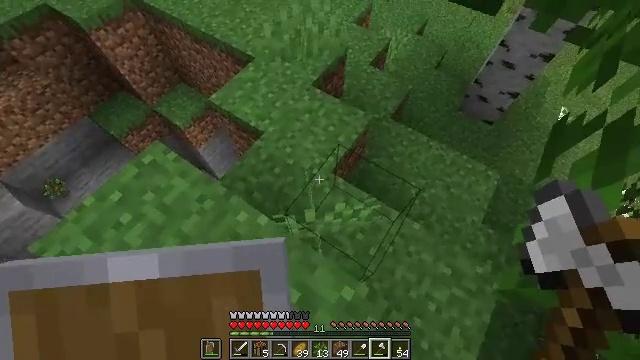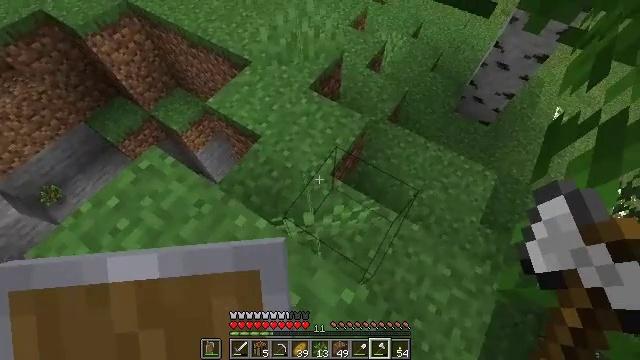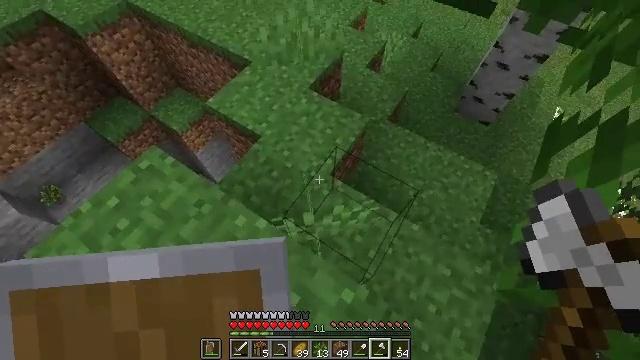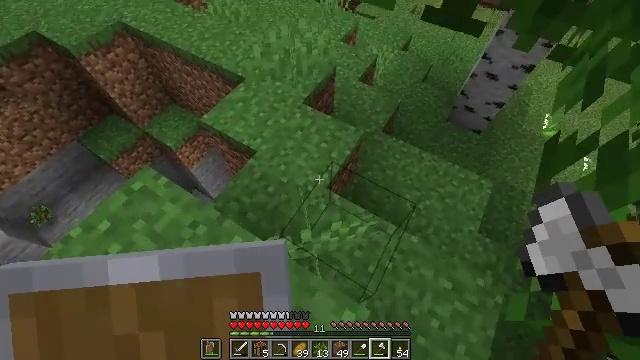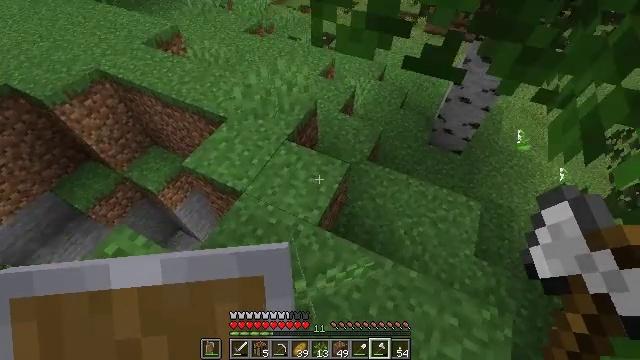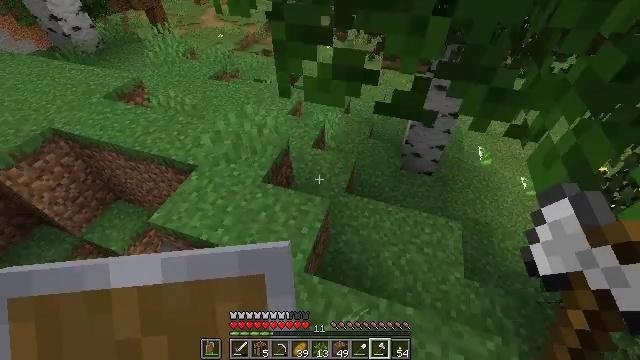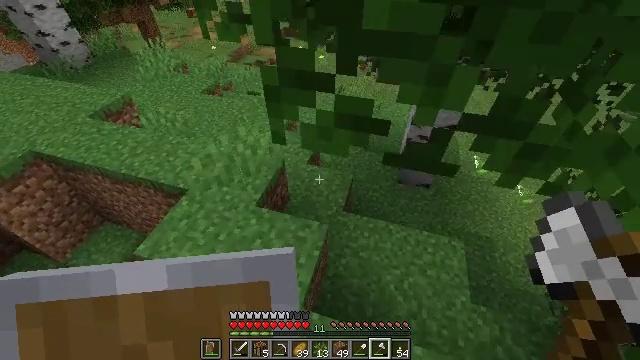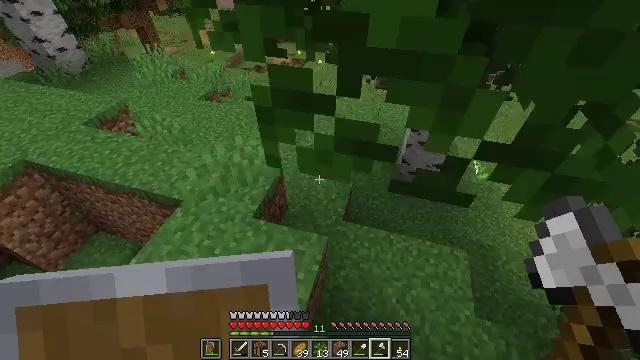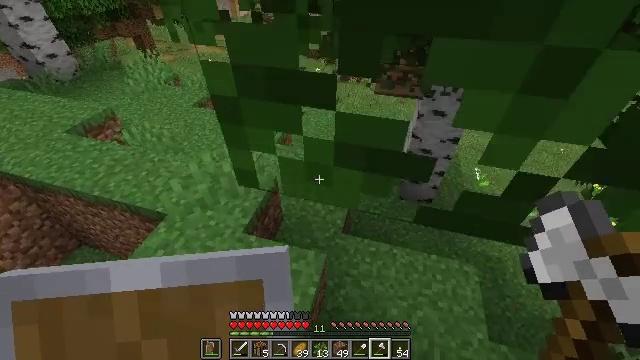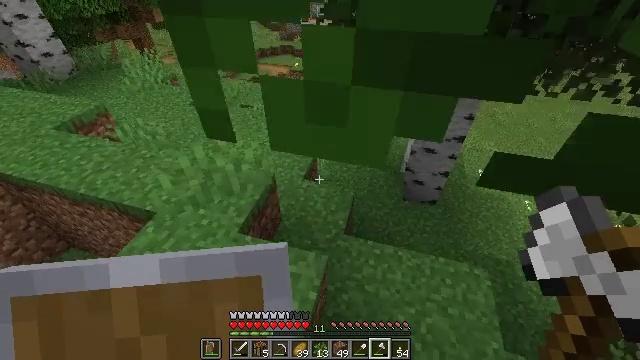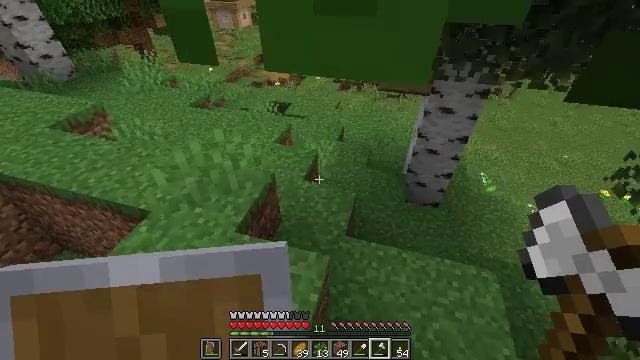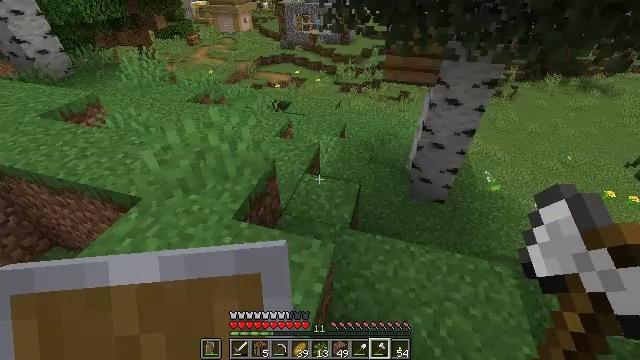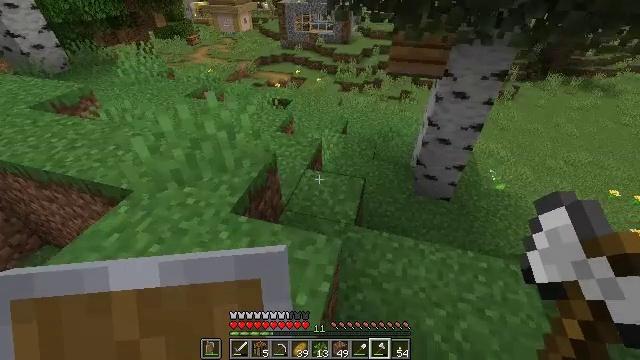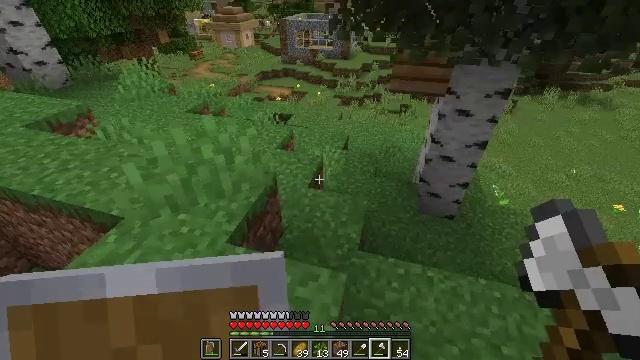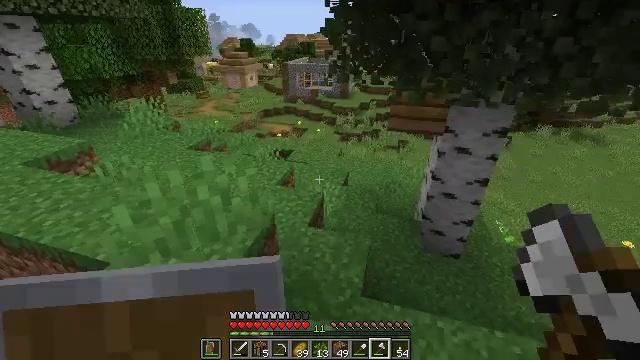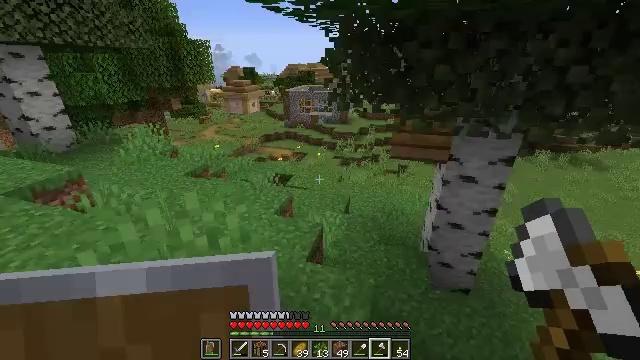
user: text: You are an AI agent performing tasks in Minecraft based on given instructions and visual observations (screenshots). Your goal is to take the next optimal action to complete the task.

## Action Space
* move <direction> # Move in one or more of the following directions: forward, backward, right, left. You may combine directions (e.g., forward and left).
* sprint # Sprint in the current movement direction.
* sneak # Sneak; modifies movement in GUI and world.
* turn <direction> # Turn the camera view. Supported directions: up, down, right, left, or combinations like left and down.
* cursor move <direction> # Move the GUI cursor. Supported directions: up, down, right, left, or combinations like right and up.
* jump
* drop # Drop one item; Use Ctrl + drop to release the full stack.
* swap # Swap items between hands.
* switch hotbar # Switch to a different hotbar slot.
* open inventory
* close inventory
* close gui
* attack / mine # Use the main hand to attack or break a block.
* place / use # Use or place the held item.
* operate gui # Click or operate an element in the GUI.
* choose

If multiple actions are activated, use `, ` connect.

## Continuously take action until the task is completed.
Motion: motion action
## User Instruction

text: Get an oak sign from crafting table.
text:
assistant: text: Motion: no_op
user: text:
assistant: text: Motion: no_op
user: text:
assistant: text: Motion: move forward, turn right and up
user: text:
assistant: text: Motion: move forward, turn right and up
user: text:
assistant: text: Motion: move forward, turn right and up
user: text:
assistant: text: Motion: move forward, turn right and up
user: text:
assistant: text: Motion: move forward
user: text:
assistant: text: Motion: move forward, turn up
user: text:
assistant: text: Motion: move forward
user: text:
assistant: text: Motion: move forward, turn up
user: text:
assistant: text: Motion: move forward
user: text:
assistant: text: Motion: move forward
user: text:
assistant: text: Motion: move forward, turn up
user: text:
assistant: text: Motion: move forward, turn up
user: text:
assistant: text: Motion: move forward, turn up
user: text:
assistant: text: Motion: move forward, turn up
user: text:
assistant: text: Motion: move forward
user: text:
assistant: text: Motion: move forward
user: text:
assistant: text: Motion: move forward
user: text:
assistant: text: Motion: move forward and move left
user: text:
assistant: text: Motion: move forward and move left, turn left
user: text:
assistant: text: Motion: move forward and move left, turn left and up
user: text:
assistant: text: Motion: move forward and move left, turn left and up
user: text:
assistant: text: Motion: move forward and move left, turn left and up
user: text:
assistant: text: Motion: move forward
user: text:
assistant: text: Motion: move forward
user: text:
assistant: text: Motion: move forward
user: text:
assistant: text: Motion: move forward, sprint
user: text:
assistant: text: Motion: move forward, sprint
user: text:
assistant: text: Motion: move forward, sprint